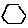
Label: hexagon